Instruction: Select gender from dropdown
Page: traveler
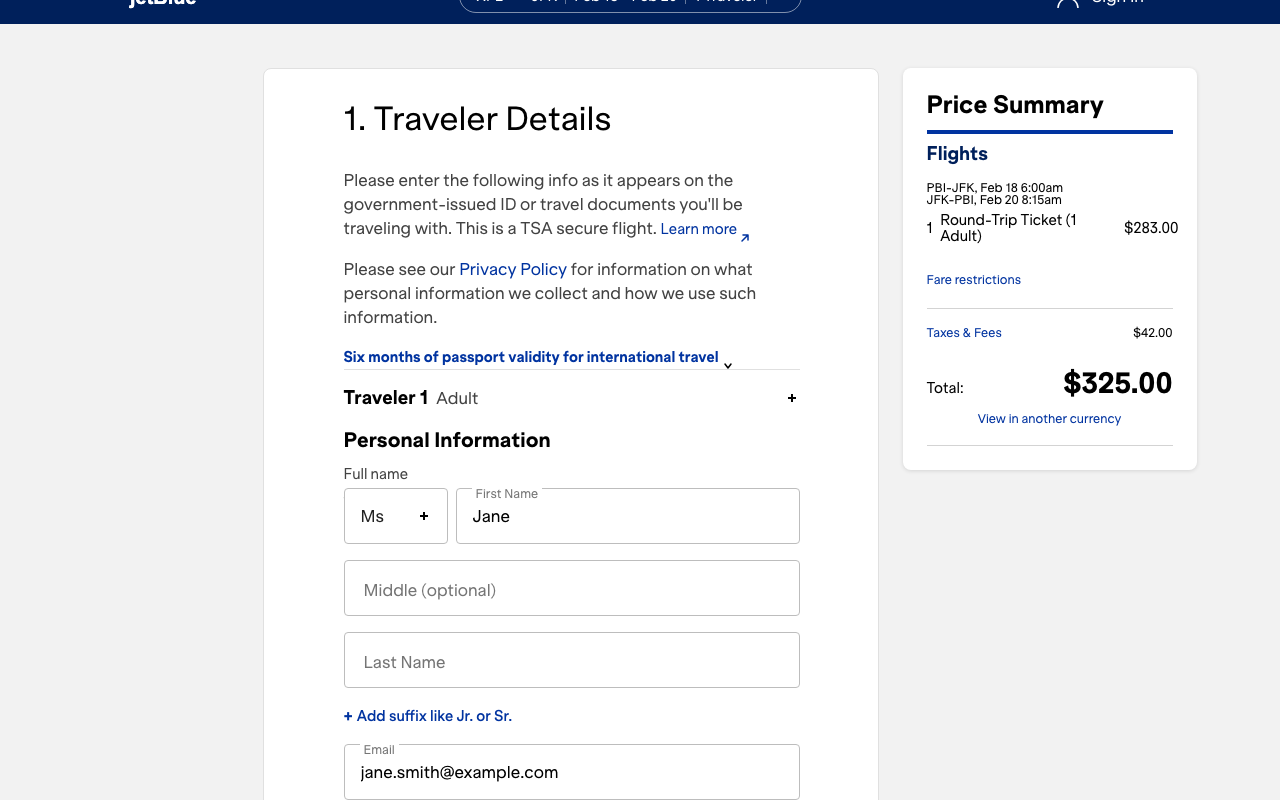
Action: click